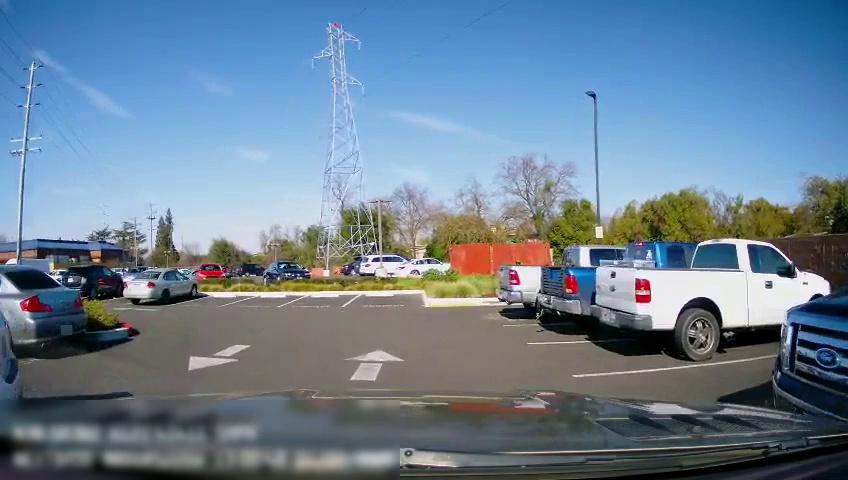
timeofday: Day
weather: Sunny
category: Drivable Space
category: Vehicles | Truck
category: Vehicles | Truck
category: Vehicles | Truck
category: Vehicles | Truck
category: Vehicles | SUV
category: Vehicles | SUV
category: Vehicles | Car
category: Vehicles | Van
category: Vehicles | SUV
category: Vehicles | Car
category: Vehicles | SUV
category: Vehicles | Car
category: Vehicles | SUV
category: Vehicles | Car
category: Vehicles | Car
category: Vehicles | Car
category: Vehicles | Car
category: Vehicles | Car
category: Vehicles | Car